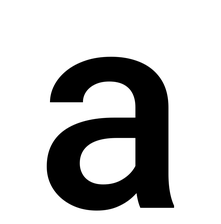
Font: Roboto_Medium